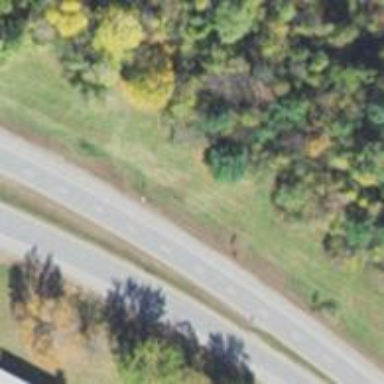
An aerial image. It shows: Expressway with asphalt surface classified as trunk highway.